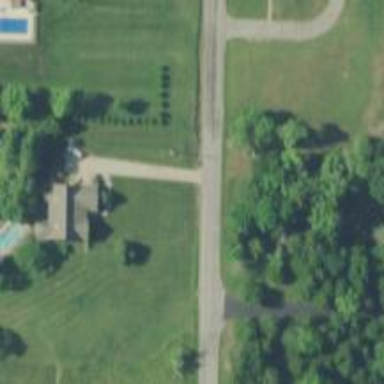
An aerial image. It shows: Driveway leading to service road.